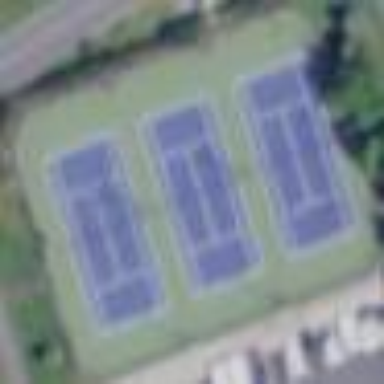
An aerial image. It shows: Tennis court on pitch designated for leisure land.